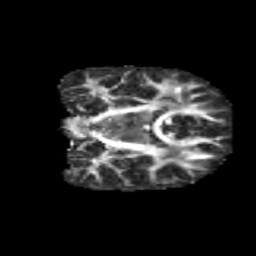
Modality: FA
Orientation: coronal
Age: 10
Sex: male
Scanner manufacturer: siemens
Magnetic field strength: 3 T
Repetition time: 3.8 s
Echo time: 0.07 s